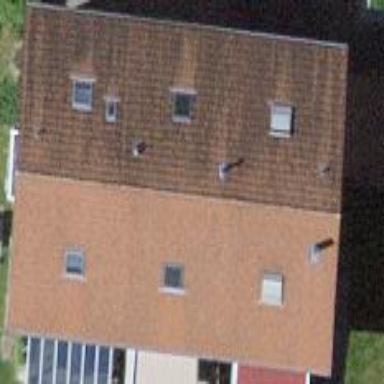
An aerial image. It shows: Terrace building.